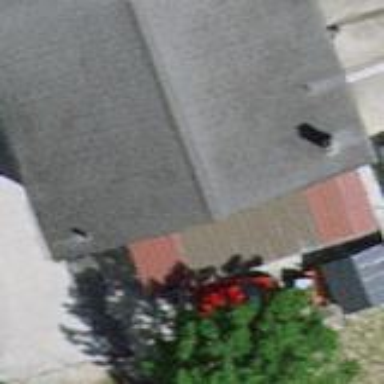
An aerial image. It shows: Industrial building that is car repair shop.